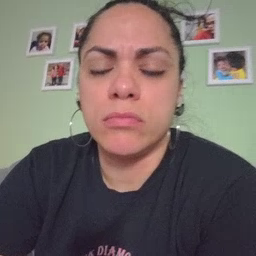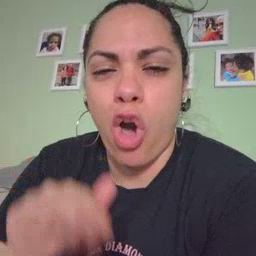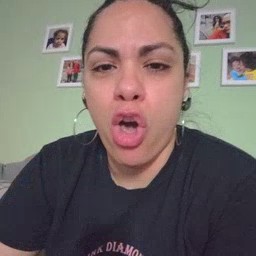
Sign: on